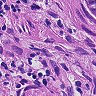
Metastatic tissue present: yes